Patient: sex M, age 57
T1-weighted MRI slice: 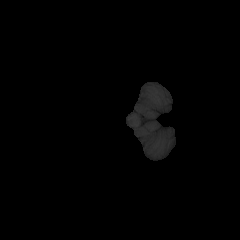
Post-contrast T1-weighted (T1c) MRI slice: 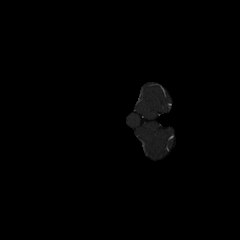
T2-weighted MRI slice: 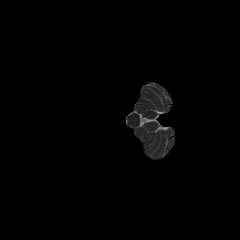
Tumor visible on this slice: no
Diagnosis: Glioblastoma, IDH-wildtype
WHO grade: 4